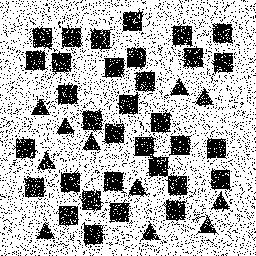
Squares: 33
Triangles: 11
Stars: 0
Total shapes: 44